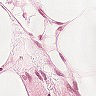
Metastatic tissue present: no